Field crop: maize
Growth stage: 1
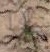
Species: salsola